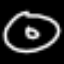
Label: donut